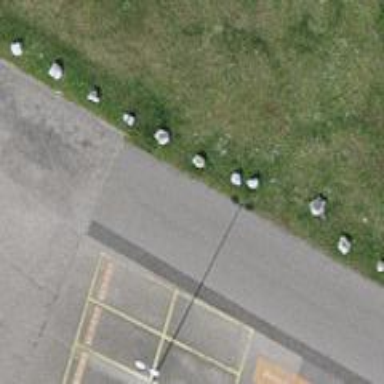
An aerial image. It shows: Block barrier.